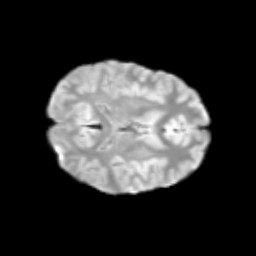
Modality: T2w
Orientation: axial
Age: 12
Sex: male
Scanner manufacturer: siemens
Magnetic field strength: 3 T
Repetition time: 3.8 s
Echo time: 0.07 s